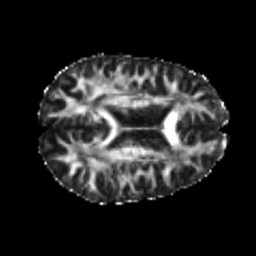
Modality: FA
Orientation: axial
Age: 22
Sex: male
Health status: healthy
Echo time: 0.074 s